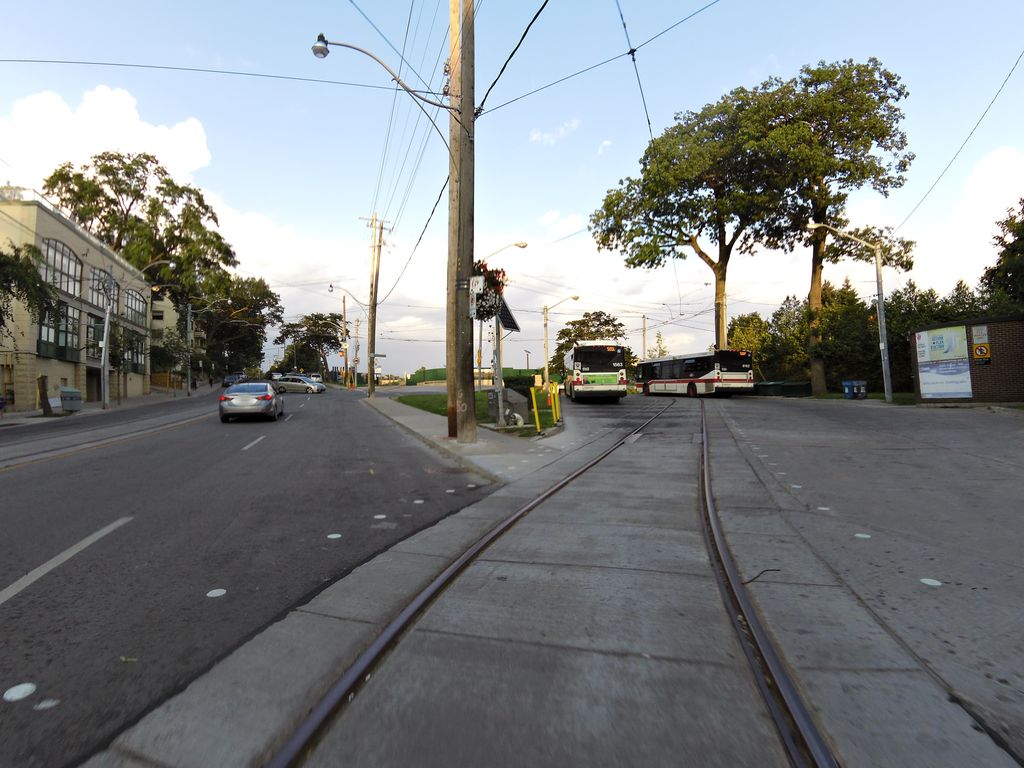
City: toronto